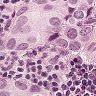
Metastatic tissue present: yes